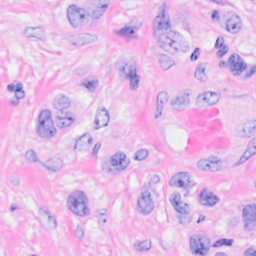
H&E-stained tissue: Breast